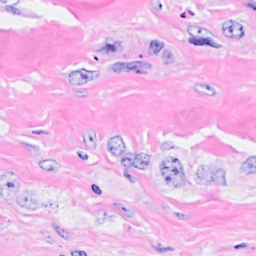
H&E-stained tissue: Breast